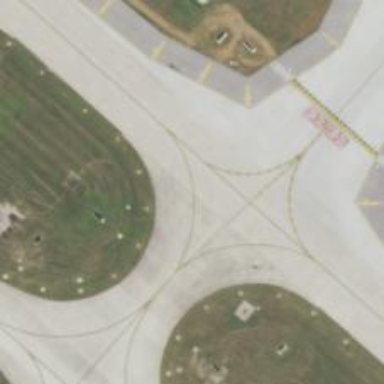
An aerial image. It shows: Image of taxiway at airport.